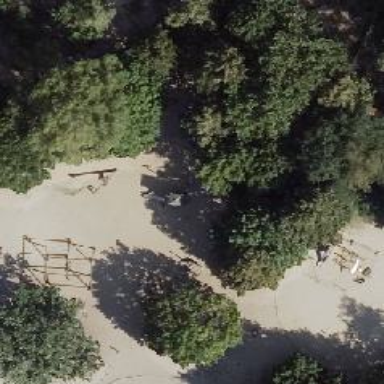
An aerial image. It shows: Playground with swings.